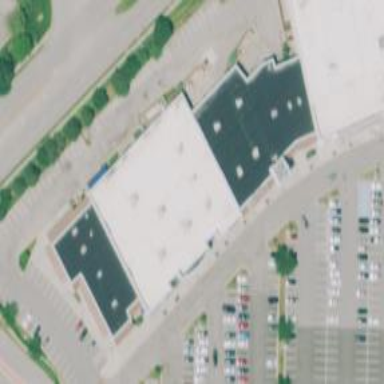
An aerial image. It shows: Retail building.